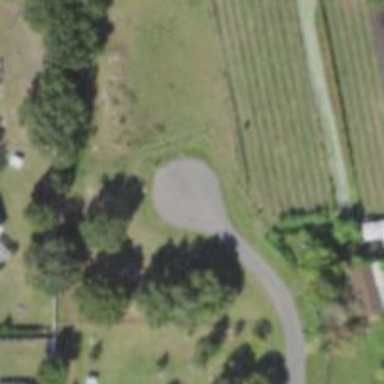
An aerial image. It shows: Turning circle on the road.